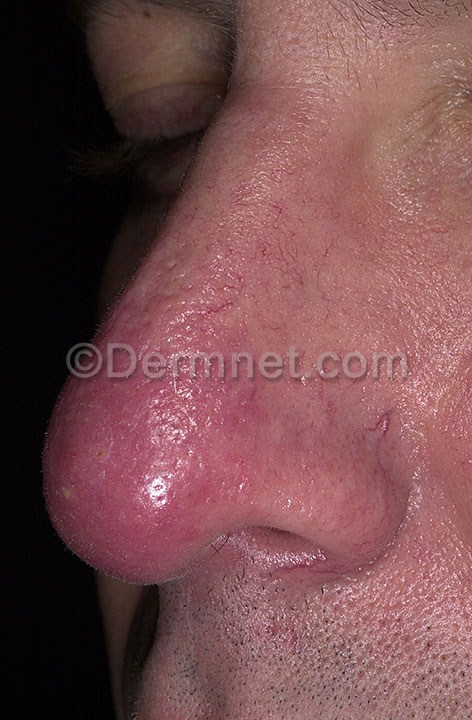
Disease: Acne and Rosacea Photos